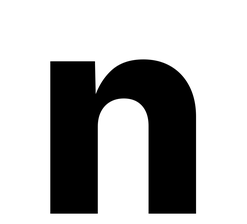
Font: Inter_ExtraBold